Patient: sex F, age 71
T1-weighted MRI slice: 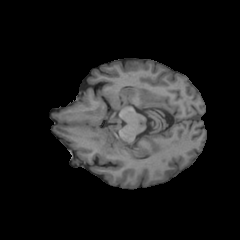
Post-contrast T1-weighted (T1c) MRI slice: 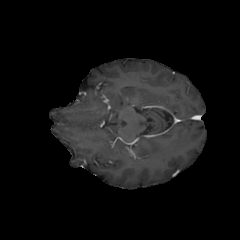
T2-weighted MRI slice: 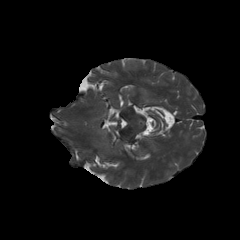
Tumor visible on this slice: no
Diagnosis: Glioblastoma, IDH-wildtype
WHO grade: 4